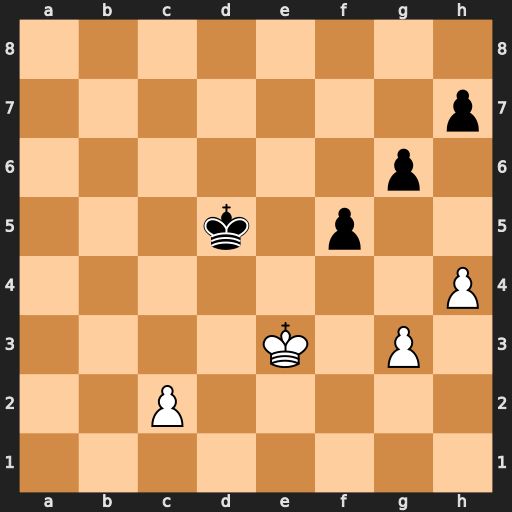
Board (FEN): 8/7p/6p1/3k1p2/7P/4K1P1/2P5/8
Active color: w
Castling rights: -
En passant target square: -
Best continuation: Kf4 Kd4 Kg5